Question: I am trying to arrange 4 buttons of equal sizes of the phone width in XML. I tried to use with relative layout with their relationship and width of buttons as "wrap_content". But the problem i faced with RelativeLayout is circular relationship is not allowed.

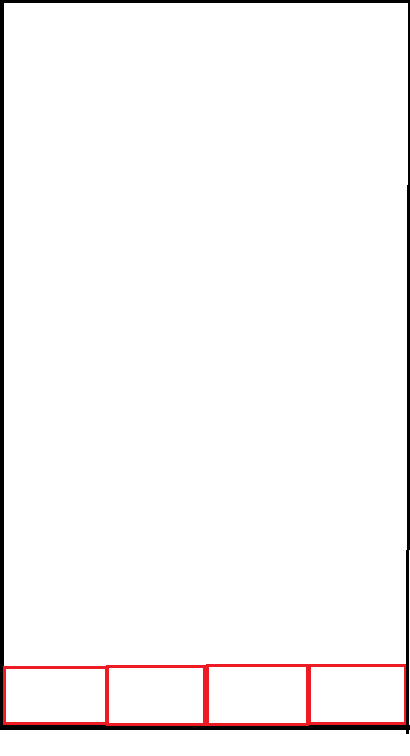
Answer: You can use 'android:layout_weight' to make your button equal and fit them according to the width of the device screen. You can apply 'android:layout_weight="1"' to all 4 buttons.